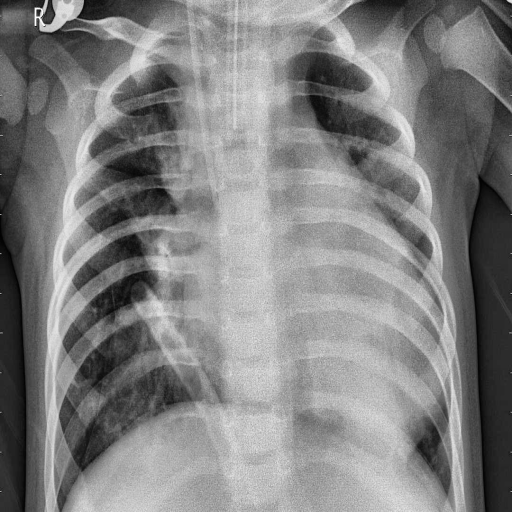
Finding: PNEUMONIA